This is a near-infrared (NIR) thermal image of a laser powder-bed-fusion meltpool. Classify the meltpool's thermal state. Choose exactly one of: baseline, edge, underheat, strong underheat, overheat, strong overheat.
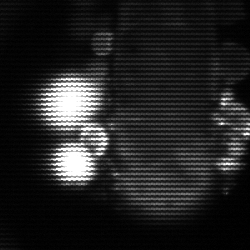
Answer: strong underheat